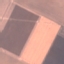
Land use / land cover class: AnnualCrop